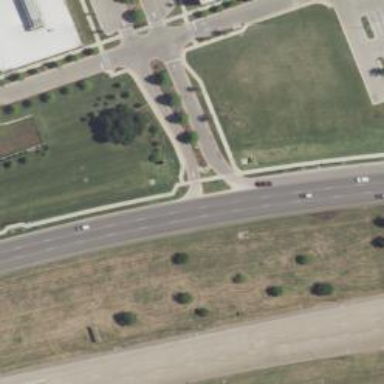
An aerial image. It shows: Secondary road with asphalt surface and frontage road.